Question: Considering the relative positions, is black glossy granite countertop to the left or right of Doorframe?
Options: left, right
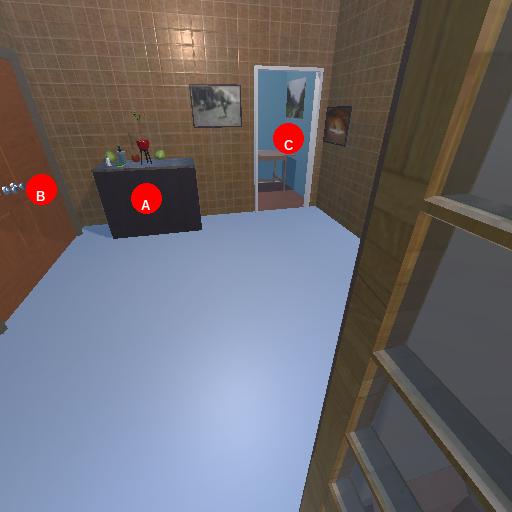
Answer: left